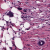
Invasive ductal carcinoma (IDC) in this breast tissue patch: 1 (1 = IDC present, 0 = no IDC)